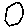
Label: moon